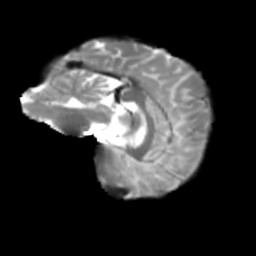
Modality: T2w
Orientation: sagittal
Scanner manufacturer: siemens
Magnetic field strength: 3 T
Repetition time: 4 s
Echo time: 0.0594 s